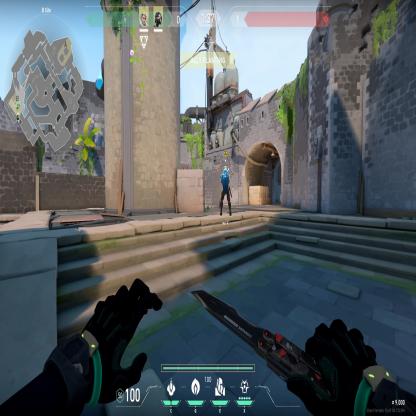
Label: teammate